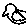
Label: bird